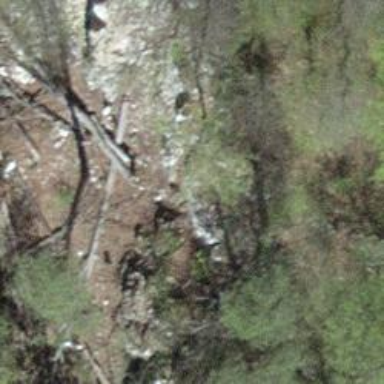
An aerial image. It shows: Cliff in nature.